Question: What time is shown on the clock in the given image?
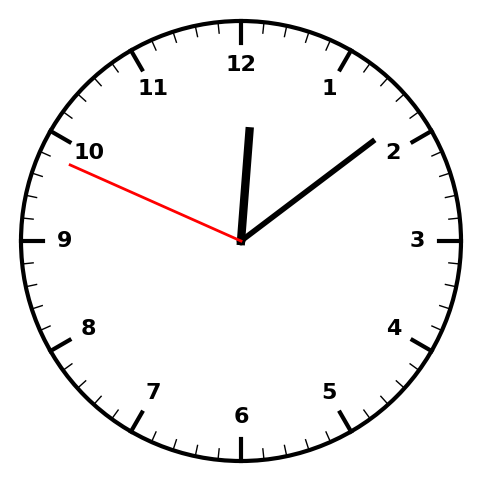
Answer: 12:08:49